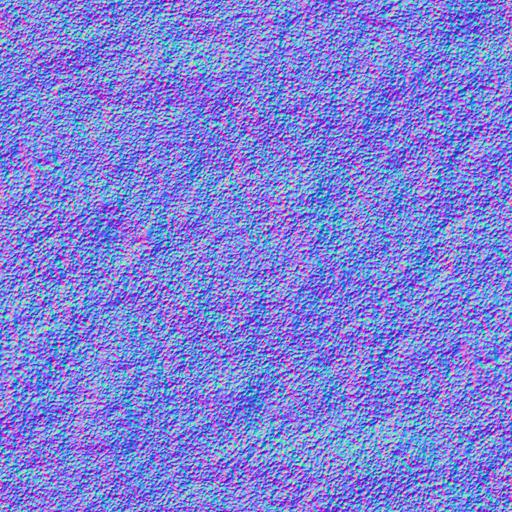
clean dirt dirty gravel small